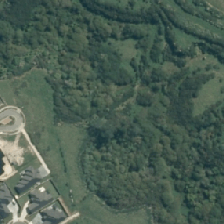
Land cover: grose_broom